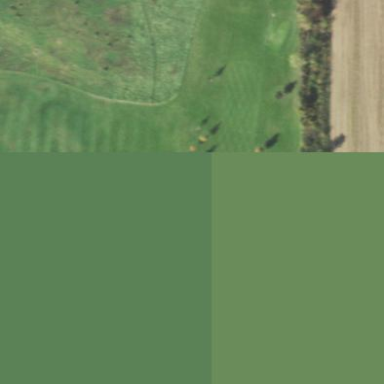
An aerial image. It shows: Grassy area designated for driving range golf.